Question: I'm trying to create a dialog which will allow users to upload an image. But I'm having some issues on displaying the dialog.
'''
@{
ViewBag.Title = "Edit";
}
@Html.ActionLink("Back", "Index", "Home")
@using (Html.BeginForm("Update", "Home", new { campaignId = Model.Campaignid }))
{
<h1>Current Campaign: @Model.Name</h1><span>(id = @Model.Campaignid)</span>
<h2>Landing page configurations:</h2><span>(@Model.LandingPage.ToString())</span>
<div>
<p>Image:</p>
<a href="#" onclick="jQuery('#dialog').dialog('open'); return false">Upload File</a>
</div>
<br />
<input type="submit" value="Save" />
}
<div id="dialog" title="Upload files">
@using (Html.BeginForm("Upload", "Home", FormMethod.Post, new { enctype = "multipart/form-data" }))
{
<p>
<input type="file" id="fileUpload" name="fileUpload" size="23"/>
<input type="text" id="name" name="name" />
<input type="text" id="alt" name="alt" />
<input type="text" id="AlternateText" name="AlternateText" />
</p>
<br />
<p><input type="submit" value="Upload file" /></p>
}
</div>
'''
The issue is that the dialog shows on the html page the HTML.
And when I click on the link the dialog doesn't pop up.

'''
<!DOCTYPE html>
<html>
<head>
<title>Edit</title>
<link href="/Content/Site.css" rel="stylesheet" type="text/css" />
<script src="/Scripts/jquery-1.5.1.min.js" type="text/javascript"></script>
<script src="/Scripts/jquery-ui-1.8.11.min.js" type="text/javascript"></script>
</head>
<body>
<div class="page">
<div id="header">
<div id="title">
Paycento Loyalty campaign
</div>
<div id="menucontainer">
<ul id="menu">
<li><a href="/">Home</a></li>
<li><a href="http://www.paycento.com">Paycento</a></li>
<li><a href="/Home/About">How it works</a></li>
<li><a href="/">Sign up</a></li>
</ul>
</div>
</div>
<div id="main">
<div class="field-validation-error"> </div>
<a href="/">Back</a>
<script>
$(document).ready(function() {
$(function() { $('#uploader').click(function () { $( "#dialog" ).dialog(); }); });
}
</script>
<form action="/Home/Update?campaignId=1" method="post"> <h1>Current Campaign: My first campaign</h1><span>(id = 1)</span>
<h2>Landing page configurations:</h2><span>(1 1)</span>
<div>
<p>Image:</p>
<a href="#" id="uploader" >Upload File</a>
</div>
<hr />
<h2>Redeem page</h2><span>(2 1)</span>
<div>
</div>
<br />
<input type="submit" value="Save" />
</form>
<div id="dialog" title="Upload files">
<form action="/Home/Upload" enctype="multipart/form-data" method="post"> <p>
<input type="file" id="fileUpload" name="fileUpload" size="23"/>
<input type="text" id="name" name="name" />
<input type="text" id="alt" name="alt" />
<input type="text" id="AlternateText" name="AlternateText" />
</p>
<br />
<p><input type="submit" value="Upload file" /></p>
</form> </div>
<div id="footer">
</div>
</div>
</div>
</body>
</html>
'''
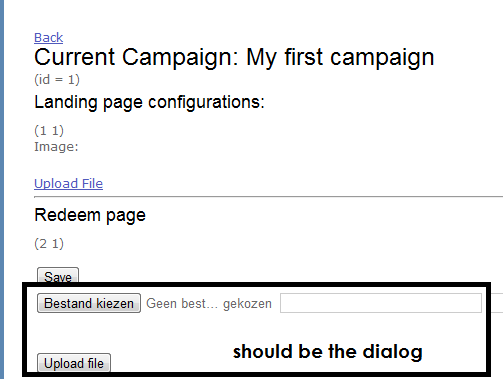
Answer: Try an unobtrusive way:
1. Give your anchor and id <a href="#" id="uploader">Upload File</a>
2. From jQuery document ready bind click to dialog:
'''
$(function() {
$('#uploader').click(function () {
$( "#dialog" ).dialog();
});
});
'''
1. Also make sure you have both jQuery and jQuery UI referenced.
If this doesn't help - look into CSS. Maybe you just don't have the jQuery UI css theme referenced.